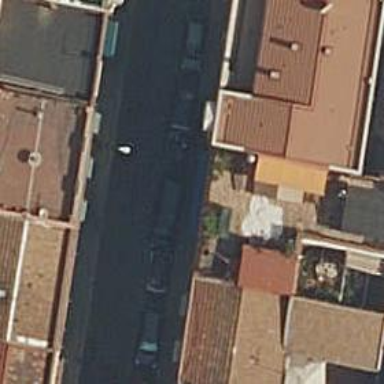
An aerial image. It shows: Car repair shop.